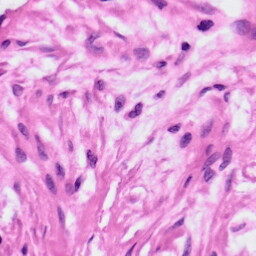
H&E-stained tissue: Ovarian